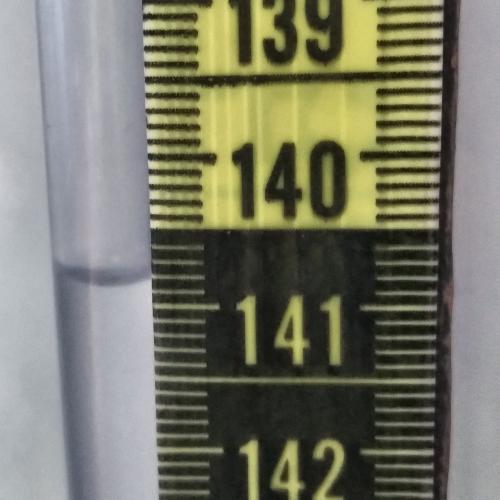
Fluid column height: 140.8 cm